Group 1:
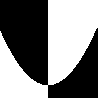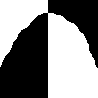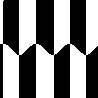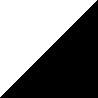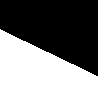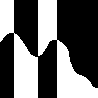
Group 2:
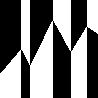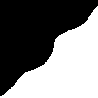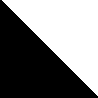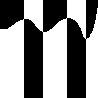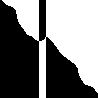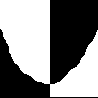
Rule separating the two groups: Black is below upward slopes vs. black is below downward slopes.
Concepts: above_below, color, downward_upward, filled, outlined_filled, texture
Author: Aaron David Fairbanks